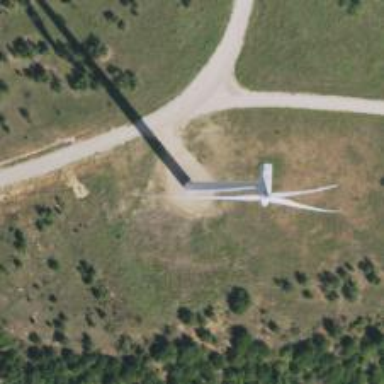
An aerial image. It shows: Wind generator using wind turbines of horizontal axis.